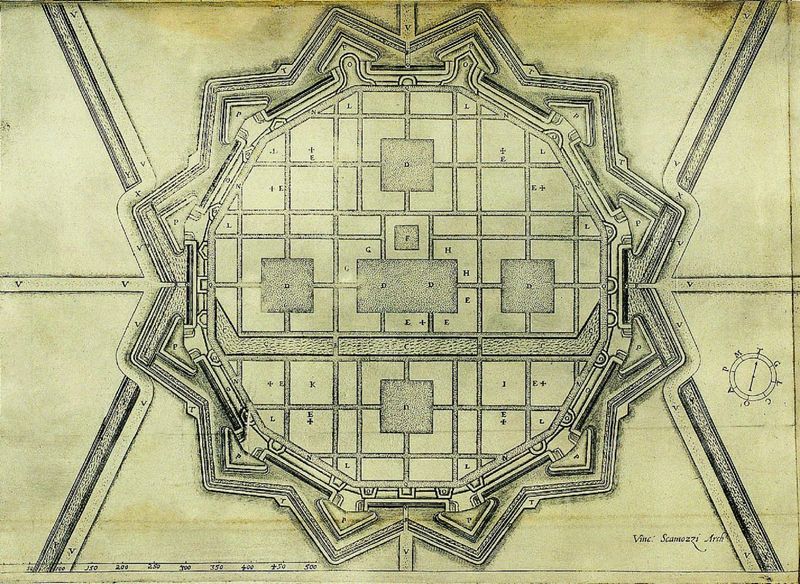
Titel: Befestigte Idealstadt aus dem Traktat “L´idea della architectura universale”
Künstler: Vincenzo Scamozzi
Schlagwörter: fluss, stadt, grau, säulen, zeichnung, gebäude, park, schloss, weg, architektur, barock, kirche, sonne, wege, kreis, rund, garten, mauer, platz, symmetrie, befestigung, rechtecke, straßen, eingang, innenhof, burg, rechteck, palast, stern, draufsicht, festung, buchstaben, entwurf, ecken, quadrate, zacken, karte, gruft, mauern, mittelalter, romanik, beete, graben, stadtmauer, plan, absolutismus, burggraben, geometrie, quadrat, raster, oktogonal, grundriss, massstab, rondell, teilung, romanisch, lageplan, geäude, skala, stadtplan, scamozzi, arch, sternförmig, zitadelle, kanäle, himmelsrichtung, sonnenkönig, nordpfeil, zehlen, reanissance, 12, stadplan, vinc, konpass, rostrum, kastell#ecken, statdtmauer, basion